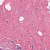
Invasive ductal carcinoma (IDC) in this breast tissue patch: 0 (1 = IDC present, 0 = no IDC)